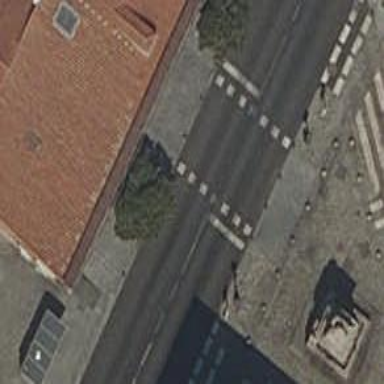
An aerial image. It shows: Road with traffic signals for signaling.